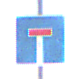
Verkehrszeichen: Sackgasse
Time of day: SunriseSunset
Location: Outdoor (Nature)
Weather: PartlyCloudy
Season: NotSpecified
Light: Natural